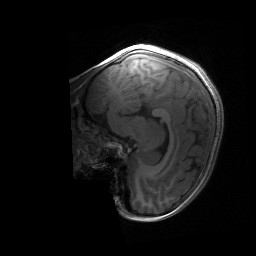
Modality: T1w
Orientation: sagittal
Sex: female
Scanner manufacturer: siemens
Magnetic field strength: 3 T
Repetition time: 1.9 s
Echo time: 0.00243 s